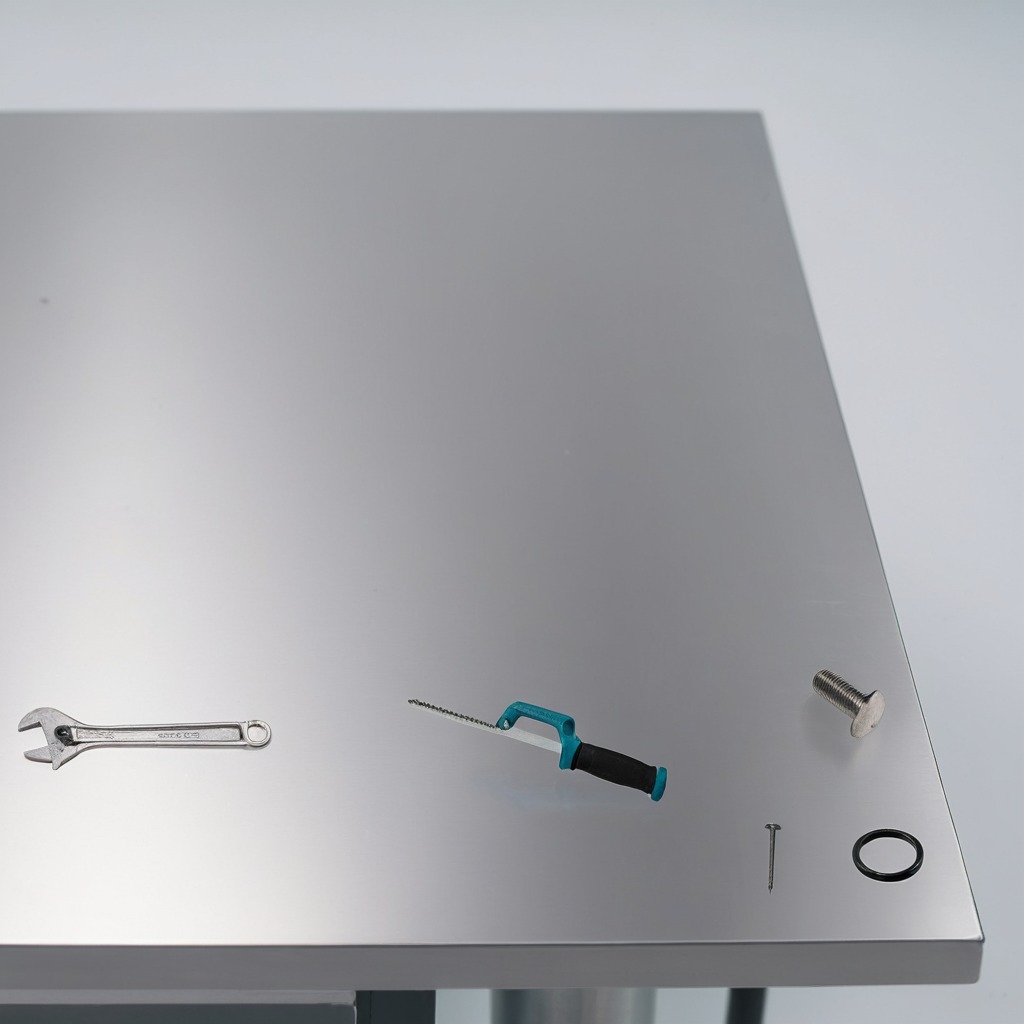
A rubber o-ring, a metal machine screw, an iron nail, a handheld metal saw, and a wrench are lying on a stainless steel table.